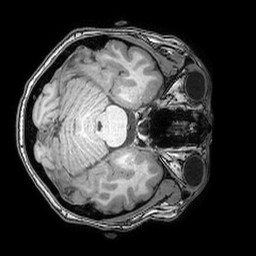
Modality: T1w
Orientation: axial
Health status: ill
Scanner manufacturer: philips
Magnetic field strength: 3 T
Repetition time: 0.007 s
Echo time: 0.0035 s